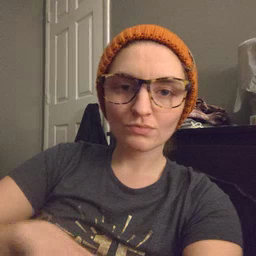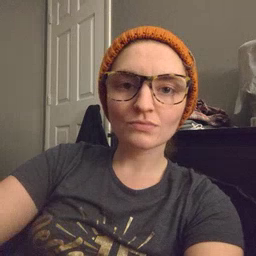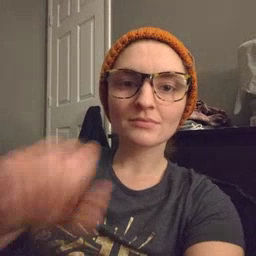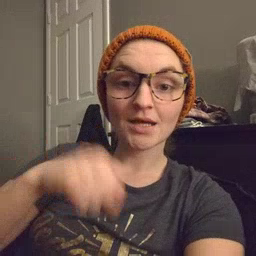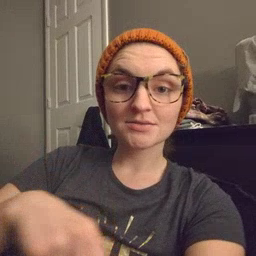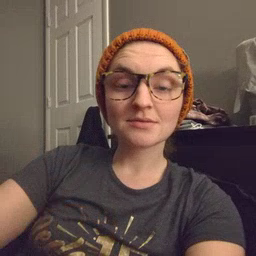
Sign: can